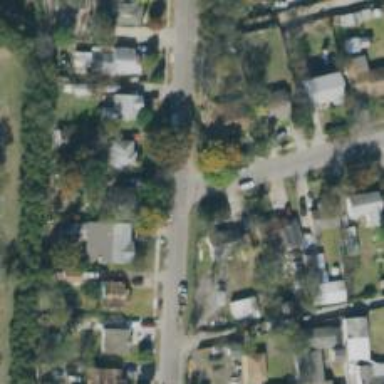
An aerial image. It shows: Residential road with separate sidewalk.